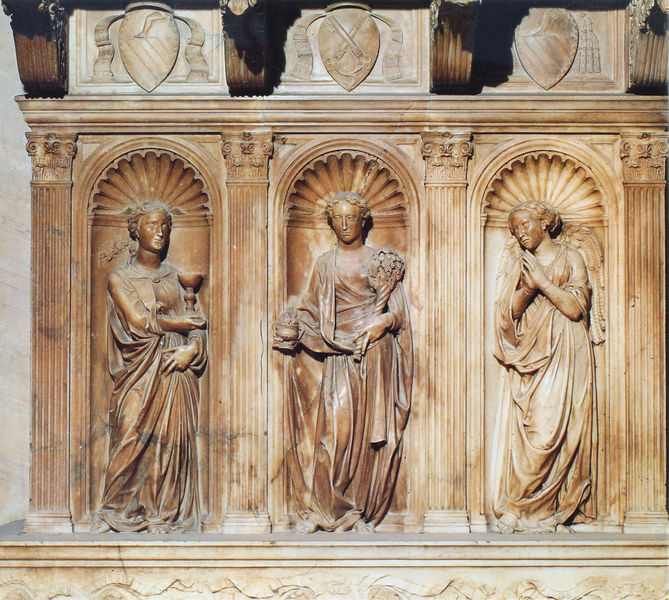
Titel: Grabmal Papst Johannes’ XXXIII. ; Baldassare Coscia
Künstler: Donatello
Standort: Florenz, Baptisterium (EU - I - Toskana)
Schlagwörter: flügel, frauen, blumen, frau, holz, köpfe, säulen, augen, halten, steine, bild, füllhorn, hände, kirche, gewand, kelch, drei, gewänder, engel, relief, pilaster, figuren, nasen, nische, beten, allegorie, altar, wappen, kalotte, skulpturen, krüge, statuen, grab, heilige, muschel, muscheln, maria, grabmal, lisenen, nischen, nischenfiguren, barbara, straus, altarschrein, rlief, ehrwürdig, gewánder, schnetzerei, weihevoll